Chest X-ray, AP view. Patient: 33 years old, sex M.
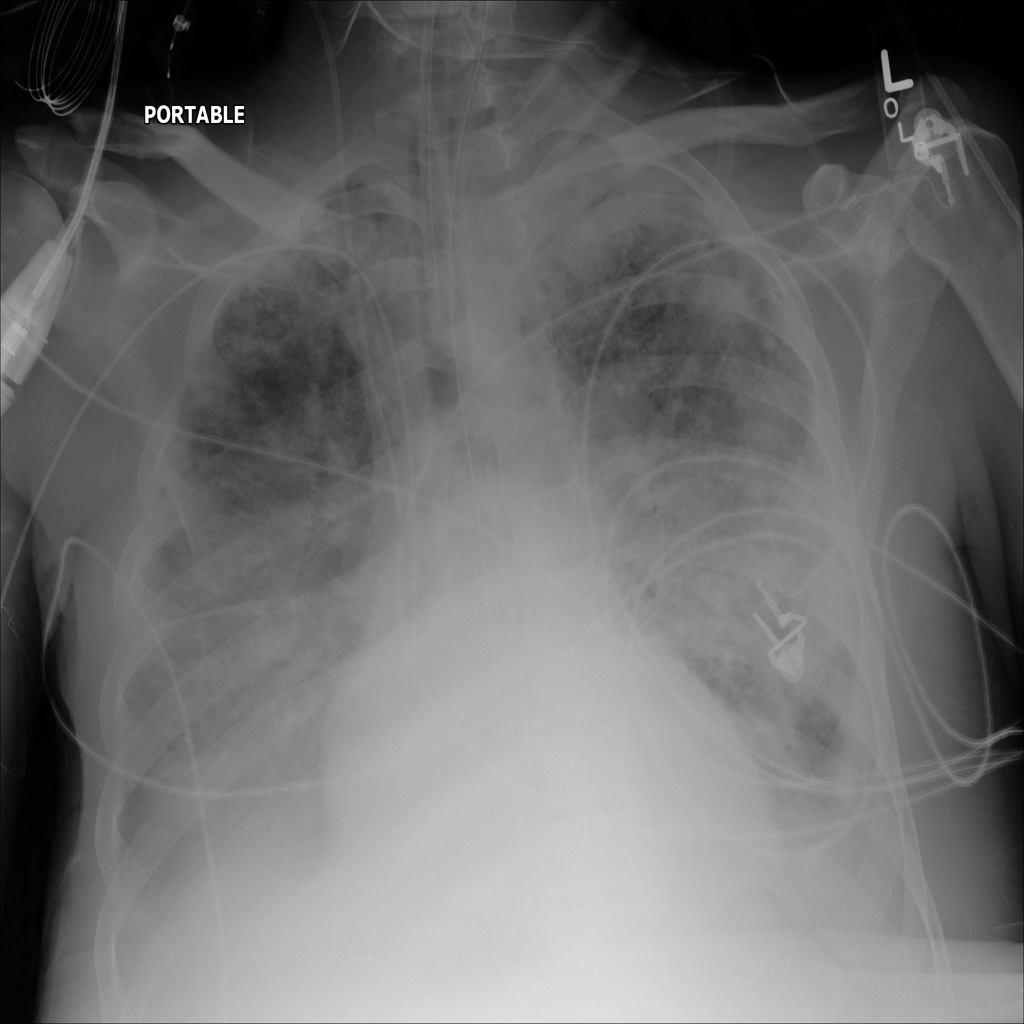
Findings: Effusion